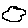
Label: cloud